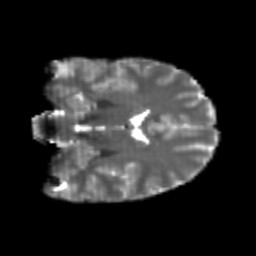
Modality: T2w
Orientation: coronal
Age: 21
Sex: male
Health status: healthy
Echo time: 0.074 s